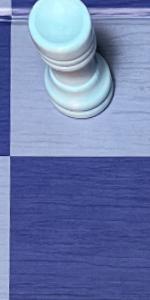
Label: Empty